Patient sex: M
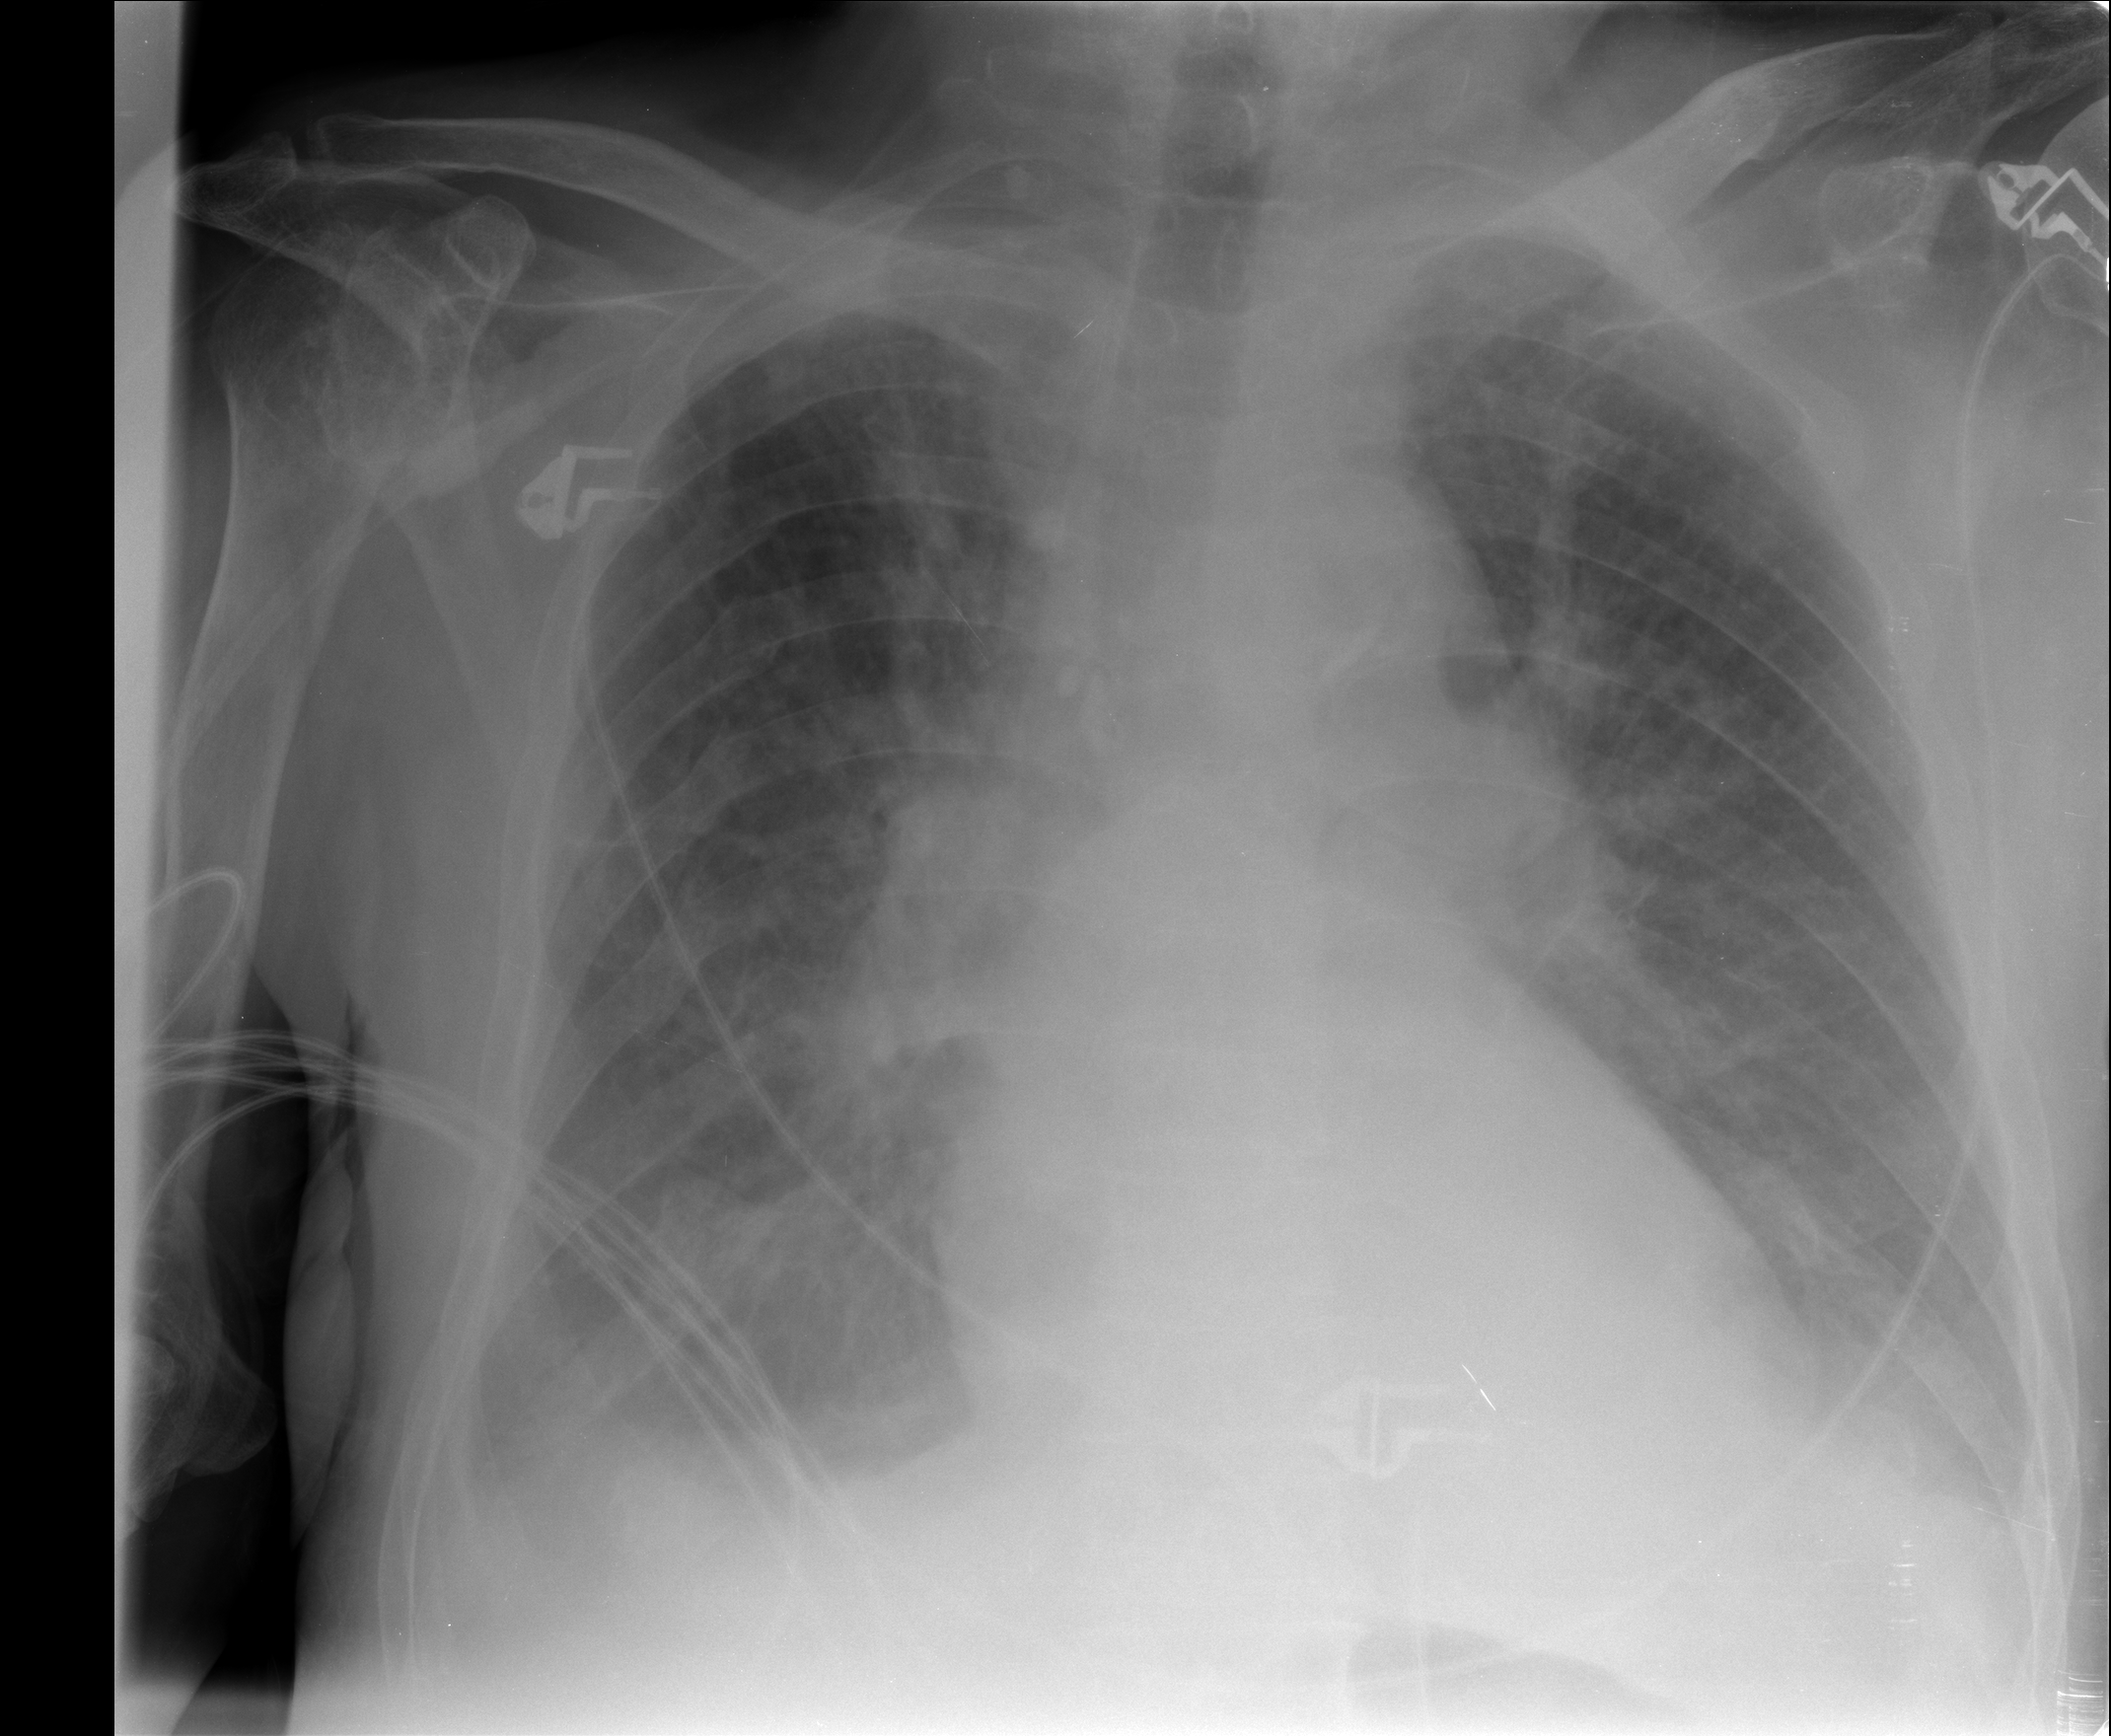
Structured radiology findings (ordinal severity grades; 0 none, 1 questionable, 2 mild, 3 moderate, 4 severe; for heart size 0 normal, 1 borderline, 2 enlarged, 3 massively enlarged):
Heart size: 0
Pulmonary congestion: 2
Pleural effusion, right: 2
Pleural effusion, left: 2
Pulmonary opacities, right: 2
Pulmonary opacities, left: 2
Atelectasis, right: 2
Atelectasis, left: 2